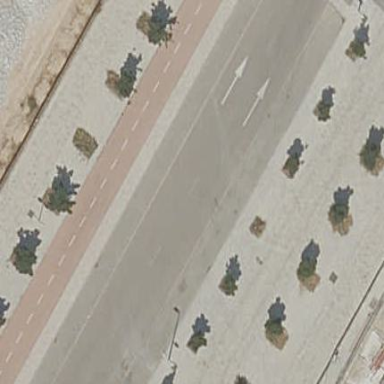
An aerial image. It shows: Street side parking area.